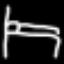
Label: bed